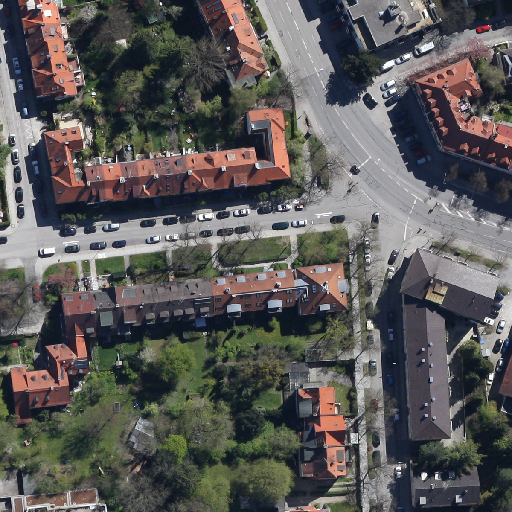
Referring expression: vehicle driving on the road